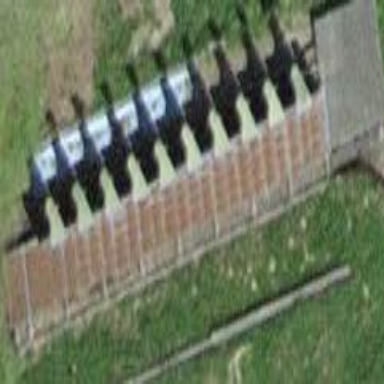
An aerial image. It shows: Shooting sport area enclosed by wall.